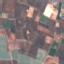
Land use / land cover: PermanentCrop